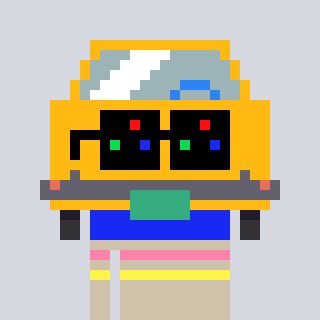
a pixel art character with square black sunglasses, a taxi-shaped head and a bege-colored body on a cool background